Field crop: maize
Growth stage: 2
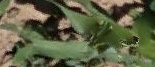
Species: maize